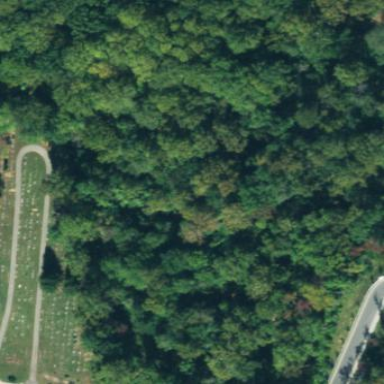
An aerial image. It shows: Graveyard.